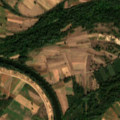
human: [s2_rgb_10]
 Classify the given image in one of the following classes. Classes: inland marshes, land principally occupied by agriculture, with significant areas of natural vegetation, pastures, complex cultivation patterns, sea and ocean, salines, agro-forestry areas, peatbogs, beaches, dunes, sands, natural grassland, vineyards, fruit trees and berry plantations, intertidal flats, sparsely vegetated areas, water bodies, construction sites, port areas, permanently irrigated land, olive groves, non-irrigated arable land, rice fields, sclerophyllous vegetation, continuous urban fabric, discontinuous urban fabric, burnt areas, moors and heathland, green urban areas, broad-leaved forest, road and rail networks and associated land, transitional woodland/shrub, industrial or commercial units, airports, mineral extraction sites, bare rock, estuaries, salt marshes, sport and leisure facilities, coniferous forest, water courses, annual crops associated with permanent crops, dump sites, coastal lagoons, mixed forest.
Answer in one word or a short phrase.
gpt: non-irrigated arable land, complex cultivation patterns, land principally occupied by agriculture, with significant areas of natural vegetation, broad-leaved forest